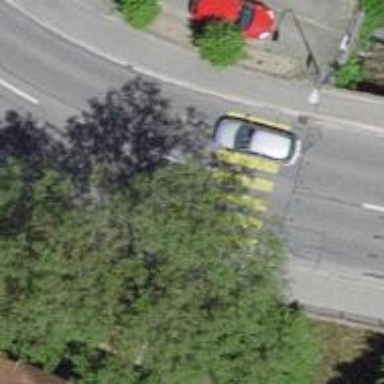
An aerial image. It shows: Zebra crossing on the road.